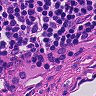
Metastatic tissue present: no